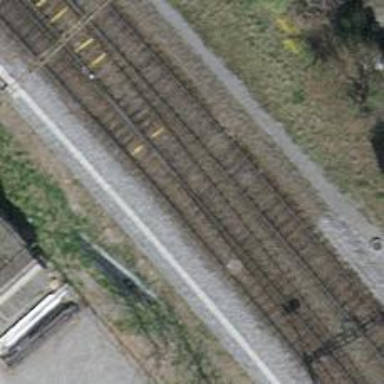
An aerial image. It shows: Siding railway track with electrified contact line.